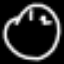
Label: clock